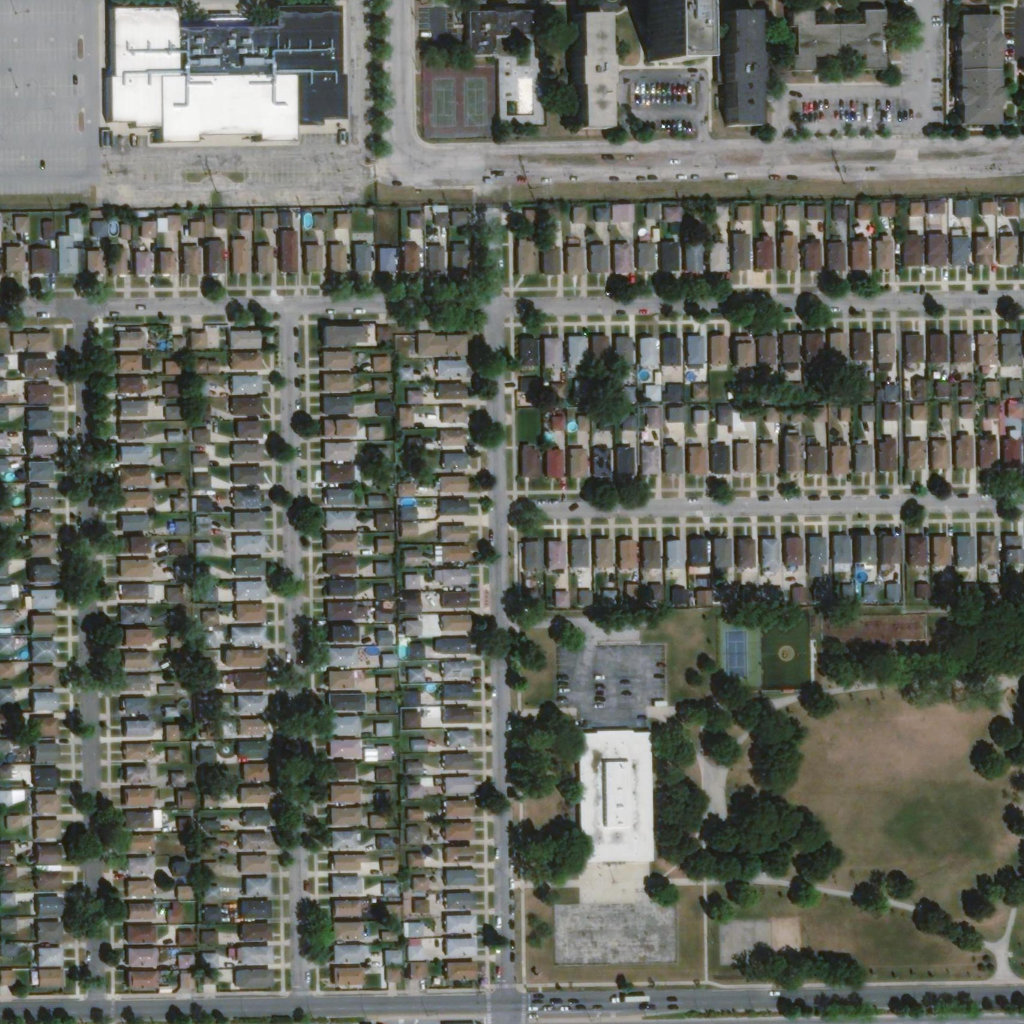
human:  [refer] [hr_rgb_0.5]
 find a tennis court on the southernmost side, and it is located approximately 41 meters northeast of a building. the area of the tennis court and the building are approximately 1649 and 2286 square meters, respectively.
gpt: <box>[[69, 60, 78, 67, 0]]</box>

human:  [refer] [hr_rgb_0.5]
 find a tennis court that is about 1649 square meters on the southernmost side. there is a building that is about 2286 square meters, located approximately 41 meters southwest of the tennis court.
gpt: <box>[[69, 60, 78, 67, 0]]</box>

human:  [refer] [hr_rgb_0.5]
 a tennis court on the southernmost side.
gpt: <box>[[70, 60, 74, 67, 0]]</box>